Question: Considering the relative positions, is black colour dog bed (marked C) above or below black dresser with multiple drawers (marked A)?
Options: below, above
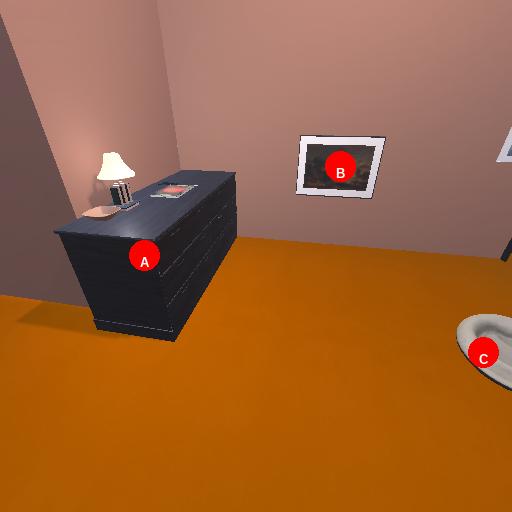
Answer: below